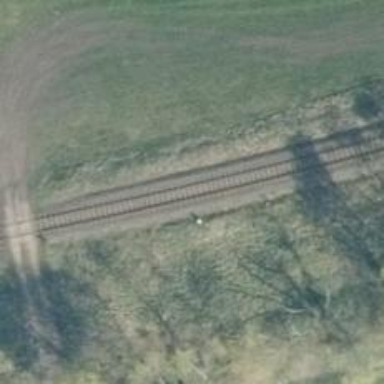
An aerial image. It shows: Railway milestone.